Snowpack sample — Buffalo Mountain, Silverthorne, Colorado, USA (1/25/25, 10:11 AM MST)
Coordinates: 39.6222, -106.1139
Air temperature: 22 °F
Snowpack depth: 110 cm
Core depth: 10 cm
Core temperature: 46.4 °F
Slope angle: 12°, slope face: 102°
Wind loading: high
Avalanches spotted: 0
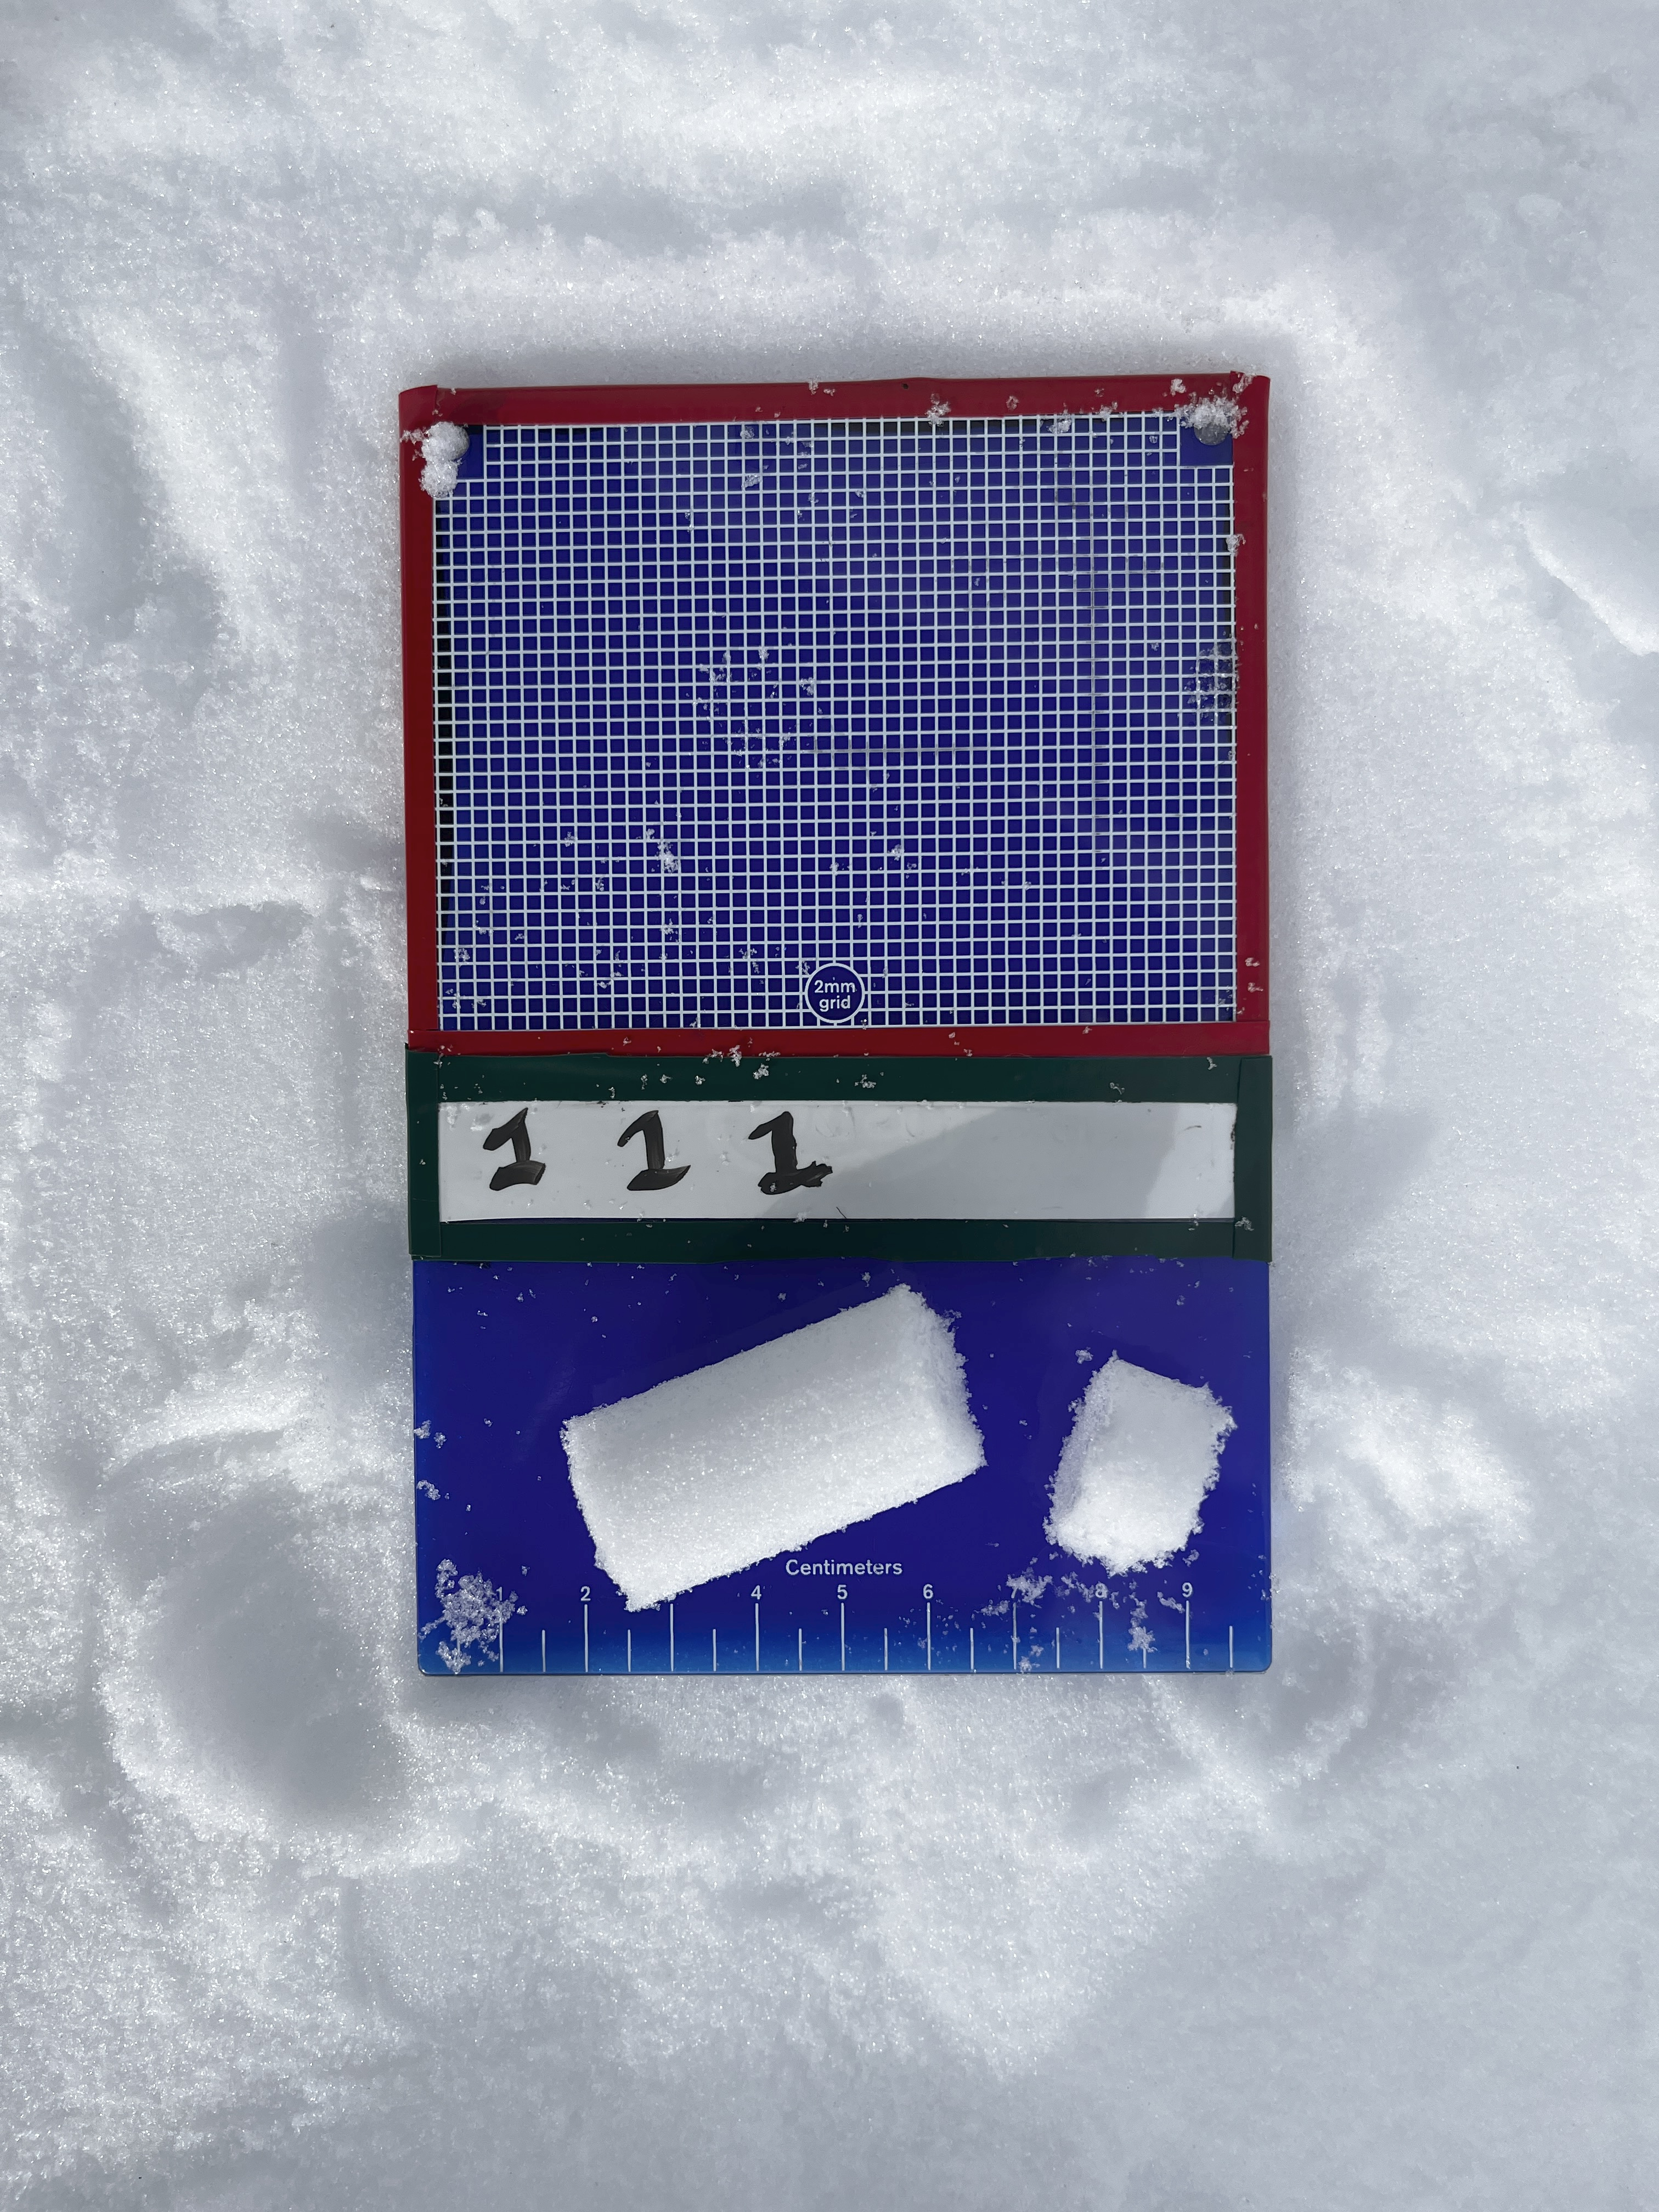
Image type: crystal_card
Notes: No avalanches nearby, collected on the outskirts of a fire break 15 meters from the treeline, on way to Buffalo and Red Mountain